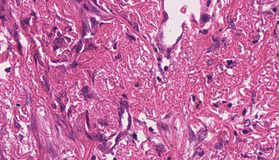
Tumor epithelial tissue: no
Tumor-associated stroma tissue: yes
Normal tissue: no